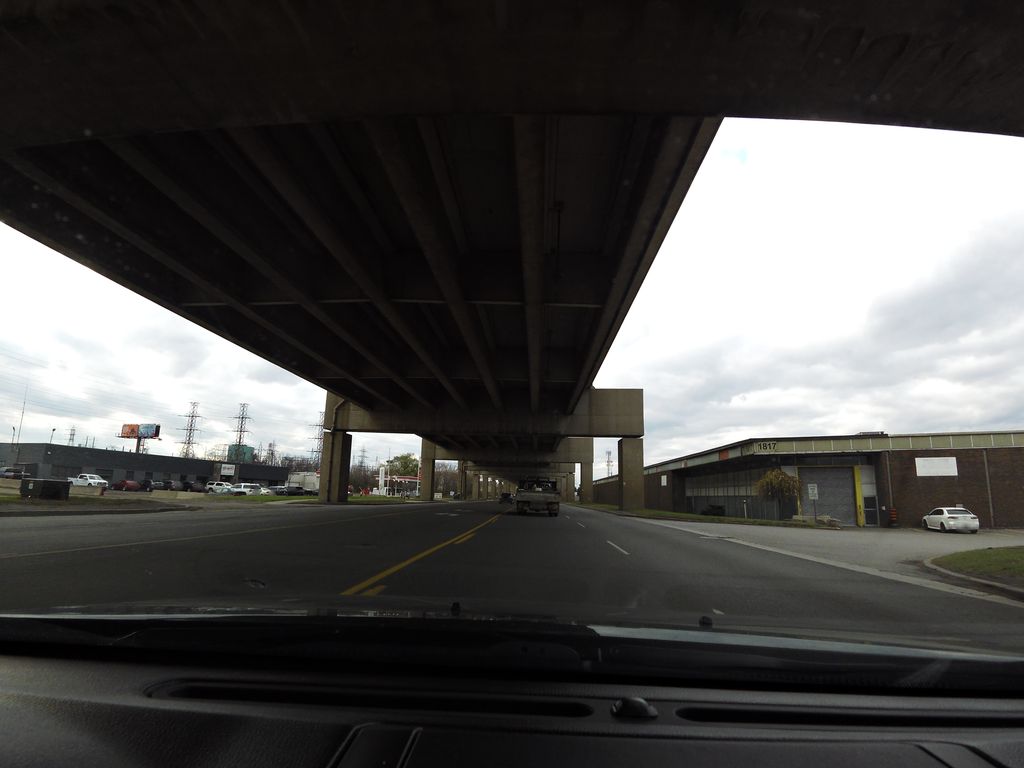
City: hamilton